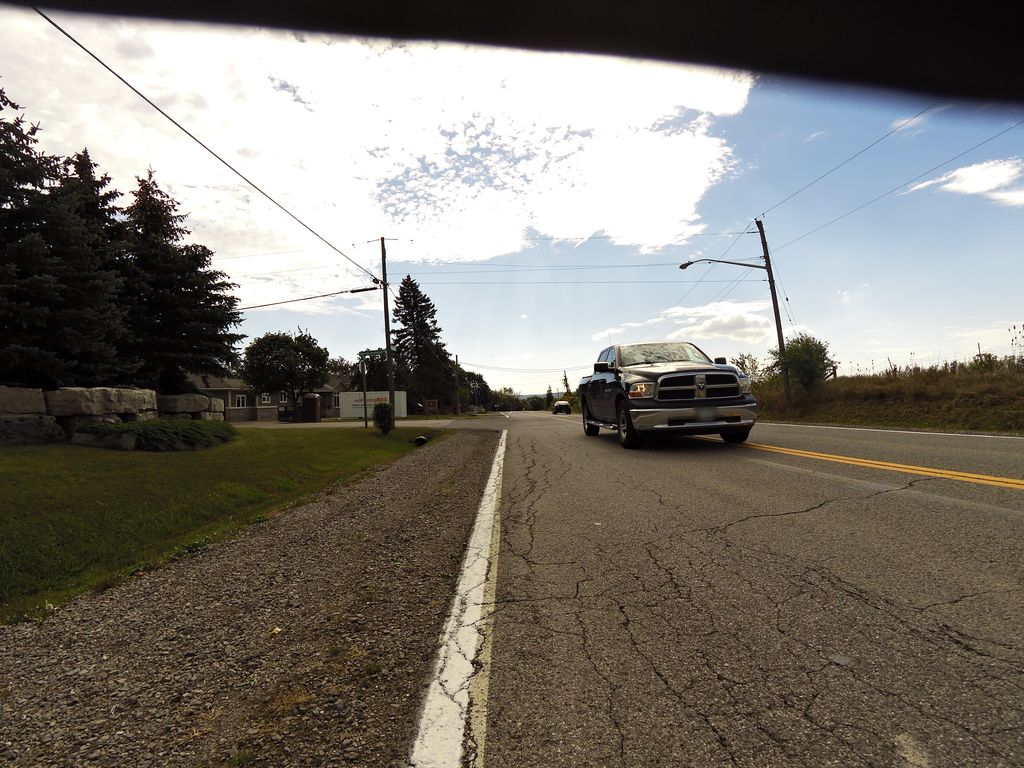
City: hamilton